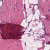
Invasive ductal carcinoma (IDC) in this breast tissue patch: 1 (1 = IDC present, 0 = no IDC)